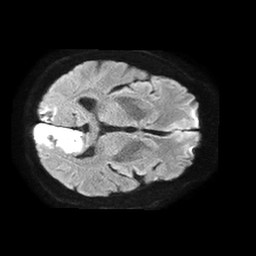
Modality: TRACE
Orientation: axial
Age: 59
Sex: male
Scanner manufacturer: philips
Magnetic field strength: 1.5 T
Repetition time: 4.6 s
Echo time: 0.08631 s